Question:
My background image will not centre. I'm using BorderLayout.CENTER. Everything else is in the right position except for the background image which instead of being centred is a tad bit to the left. Any suggestions on how to fix it?
'''
private JTextField tf;
private JLabel jl2;
public void window() {
ImageIcon ic = new ImageIcon("hangman.png");
JFrame gameFrame = new JFrame();
JPanel jp = new JPanel();
JPanel jpLets = new JPanel();
JPanel jpBlank = new JPanel();
JPanel blankLet = new JPanel();
JPanel imgPane = new JPanel();
JPanel panel1 = new JPanel();
JPanel panel2 = new JPanel();
blankLet.setLayout(new BoxLayout(blankLet, BoxLayout.X_AXIS));
panel2.setLayout(new BorderLayout());
imgPane.setLayout(new BorderLayout());
panel1.setLayout(new BorderLayout());
panel1.setOpaque(false);//!!
//jp.setBorder(BorderFactory.createTitledBorder(""));
tf = new JTextField(1);
JLabel img = new JLabel(ic, JLabel.CENTER);
JLabel jl = new JLabel("Enter a letter", JLabel.CENTER);
jl2 = new JLabel("Letters used: ", JLabel.CENTER);
JLabel jl3 = new JLabel("__ ", JLabel.CENTER);
jl.setFont(new Font("Rockwell", Font.PLAIN, 20));
tf.setFont(new Font("Rockwell", Font.PLAIN, 20));
jl2.setFont(new Font("Rockwell", Font.PLAIN, 20));
imgPane.add(img);
jp.add(jl);
jp.add(tf);
jpLets.add(jl2);
jpBlank.add(jl3);
blankLet.add(jpLets);
blankLet.add(jpBlank);
panel1.add(imgPane, BorderLayout.CENTER);
panel1.add(jp, BorderLayout.NORTH);
panel1.add(blankLet, BorderLayout.SOUTH);
panel2.add(panel1, BorderLayout.CENTER);
gameFrame.setTitle("Hangman");
gameFrame.setDefaultCloseOperation(JFrame.EXIT_ON_CLOSE);
gameFrame.setIconImage(
new ImageIcon("Hangman-Game-grey.png").getImage());
gameFrame.setResizable(false);
gameFrame.add(panel2);
gameFrame.setSize(600, 600);
gameFrame.setLocationRelativeTo(null);
gameFrame.setVisible(true);
'''
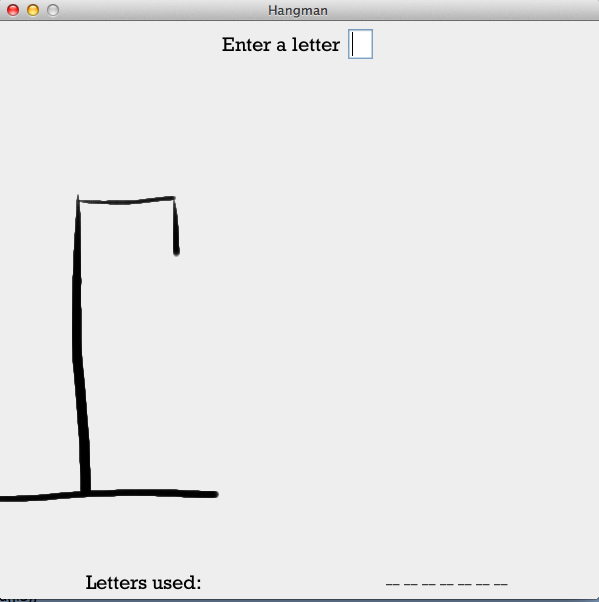
Answer: Two things you can try
1. Remove the BorderLayout from this imgPane.setLayout(new BorderLayout());
2. If one doesn't work try to add the label to the Panel instead of the imgPane panel1.add(img, BorderLayout.CENTER);
3. Also, panel2 looks unnecessary. Get rid of that and just add panel1 to the frame
4. Try setting the alignment img.setAlignmentX(JLabel.CENTER_ALIGNMENT);
img.setAlignmentX(JLabel.CENTER_ALIGNMENT);
panel1.add(img, BorderLayout.CENTER);
Here's the code I used to reconstruct the desired result
'''
import java.awt.BorderLayout;
import java.awt.Dimension;
import javax.swing.ImageIcon;
import javax.swing.JFrame;
import javax.swing.JLabel;
import javax.swing.JPanel;
import javax.swing.JTextField;
import javax.swing.SwingUtilities;
import javax.swing.border.EmptyBorder;
public class HangManAlign extends JPanel {
public HangManAlign() {
JLabel guess = new JLabel("Guess");
JTextField jtfGuess = new JTextField(3);
JLabel label = new JLabel(new ImageIcon("images/Xpo9R.png"));
JLabel bottom = new JLabel("Letters Used __ __ __ __ __ __ __ __ __");
bottom.setHorizontalAlignment(JLabel.CENTER);
JPanel topPanel = new JPanel();
topPanel.add(guess);
topPanel.add(jtfGuess);
setLayout(new BorderLayout());
add(topPanel, BorderLayout.NORTH);
add(label, BorderLayout.CENTER);
add(bottom, BorderLayout.SOUTH);
setBorder(new EmptyBorder(20, 20, 20, 20));
}
public static void createAndShowGui() {
JFrame frame = new JFrame();
frame.add(new HangManAlign());
frame.setDefaultCloseOperation(JFrame.EXIT_ON_CLOSE);
frame.setLocationRelativeTo(null);
frame.pack();
frame.setVisible(true);
}
public Dimension getPreferredSize() {
return new Dimension(500, 500);
}
public static void main(String[] args) {
SwingUtilities.invokeLater(new Runnable() {
public void run() {
createAndShowGui();
}
});
}
}
'''

I Copied your entire image and cut it down to size, so you can see that it's centered. Here's the image I used